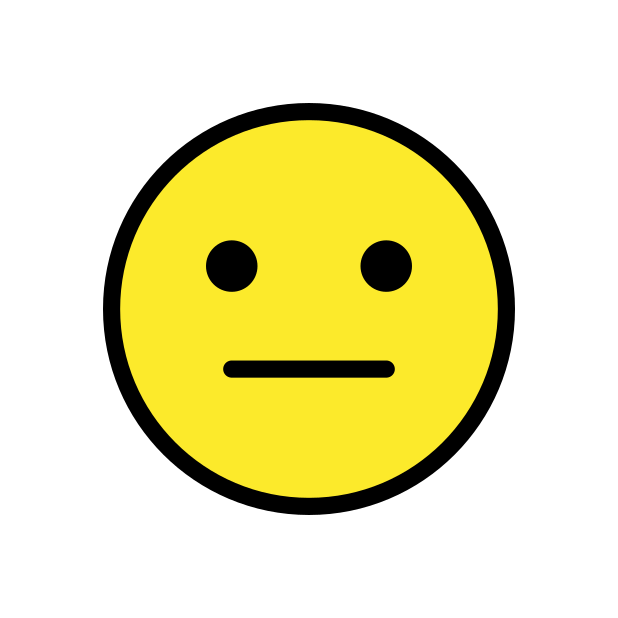
Emoji: 😐
Name: neutral face
Unicode: 0x1f610